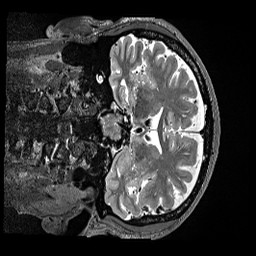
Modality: T2w
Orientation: coronal
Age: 62
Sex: male
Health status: ill
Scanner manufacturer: siemens
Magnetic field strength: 3 T
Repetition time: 3.2 s
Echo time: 0.564 s